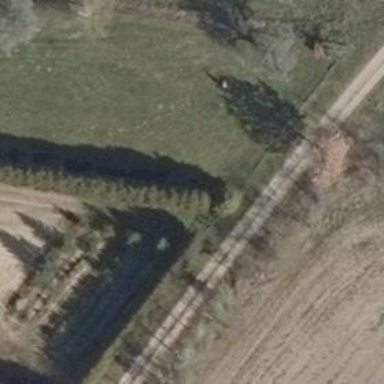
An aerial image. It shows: Row of trees in natural setting.